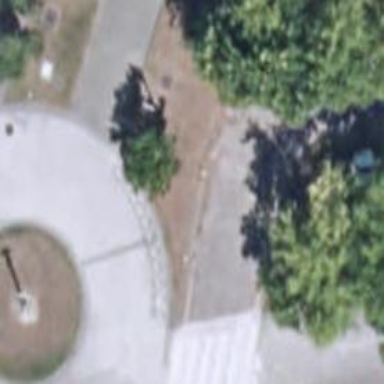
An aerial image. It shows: Bicycle parking area with stands available.